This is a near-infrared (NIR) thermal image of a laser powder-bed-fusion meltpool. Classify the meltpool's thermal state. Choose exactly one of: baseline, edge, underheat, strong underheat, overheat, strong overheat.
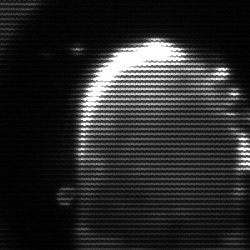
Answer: baseline